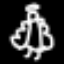
Label: angel